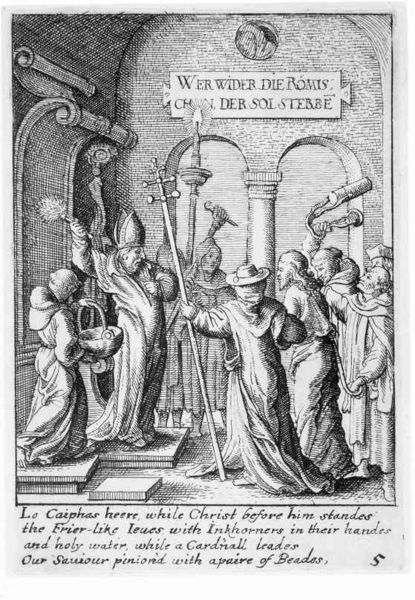
Titel: Christus vor Kaiphas
Künstler: Wenzel Hollar
Standort: Karlsruhe
Institution: Staatliche Kunsthalle Karlsruhe
Schlagwörter: dunkel, feuer, gruppe, hand, kampf, mann, schatten, umhang, wasser, weiß, frauen, menschen, fenster, frankreich, frau, grau, hut, licht, männer, profil, raum, schwarz, skizze, säule, säulen, zeichnung, gebäude, haus, menge, teppich, versammlung, bart, mütze, wand, architektur, arm, arme, bibel, diener, falten, halten, herodes, hinrichtung, historie, messer, rahmen, schale, sockel, steine, tod, fünf, hände, innenraum, kirche, sonne, geistlicher, gewand, interieur, kutte, mantel, gewänder, innen, blatt, england, perlen, renaissance, rund, stock, engel, holzschnitt, schrift, bogen, stab, mauer, grafik, graphik, rand, französisch, rundbogen, laut, gewalt, treppe, bischof, lanze, papst, thron, karikatur, tafel, inschrift, glatze, kerze, korb, leuchter, deutsch, stufe, stufen, wedel, bauch, nagel, halle, bögen, schild, tusche, arkade, gefäß, flamme, buch, kreuz, religion, dom, seil, aufruhr, druck, druckgraphik, schnitt, schwarz weiss, schraffur, radierung, stich, kupfer, seite, gefangen, gefangennahme, illustration, kritik, satire, streit, text, waffen, aufstand, buchstaben, revolte, schlag, strafe, beschriftung, mäntel, kardinal, pilatus, treffen, altar, arkaden, rom, kapitell, buchdruck, buchseite, portal, römer, öffnung, prediger, voluten, zahl, christus, jesus, sterben, mauern, rundbögen, sturz, messe, ministrant, priester, religiös, segen, segnen, segnung, weihrauch, schwart, drohung, schwingen, mönch, wut, baldachin, geistliche, mitra, mönche, tiara, tempel, männder, heilige, speer, schnecken, hatz, sol, emblem, heilig, kupferstich, ausholen, schlagen, miniatur, schrei, fackel, spruch, christentum, nummer, flugblatt, englisch, handschrift, der, zepter, attribut, kessel, standarte, die, tonsur, romanisch, palladiomotiv, pontius pilatus, retter, verspottung, grafi, weihwasser, empörung, urteil, gegenreformation, katholizismus, christ, aufgebracht, reformation, pilger, katholisch, kreuzstab, weiiß, bischofsstab, flugschrift, abt, passion, bringen, fluch, weihen, seriendruck, hochhalten, geißelsäule, leidenswerkzeuge, katholiken, weihrauchgefäß, strafen, attribute, christur, geißelung, kaiphas, schriftgelehrte, bischofsmütze, chrisuts, schergen, verurteilung, bischoff, geißel, rauferei, papstkrone, kirchenmänner, debatte, wider, schleudern, mob, pontius, seitenzahl, pharisäer, mönner, gesitliche, doppelarkade, english, fensteer, inschrif, bischhof, innnen, korg, parole, gwalt, araden, prieser, gbet, 16. jahrhundert, polemik, 5, wer, hoherpriester, bella, renauissance, pagina, bischofsszab, caiphas, handschrioft, römische kirche, heiliges wasser, verurteilung christi, lkegende, weihwassr, remmiedemmie, bischoph, hypotrachelion, hirtensta, streit rechtsprechung justiz, stadt marktplatz, bischofsstrab, bischöf, bischof segnen, soll sterben, wer wider die, chritis, römischen, sterbe, umentinst